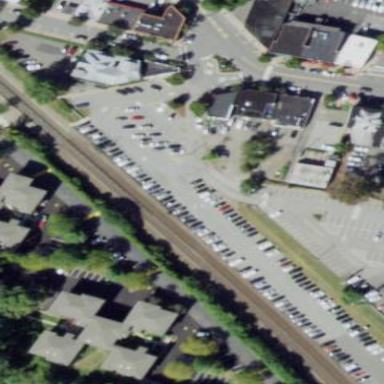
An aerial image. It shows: Parking area with surface parking facilities and park and ride service available.